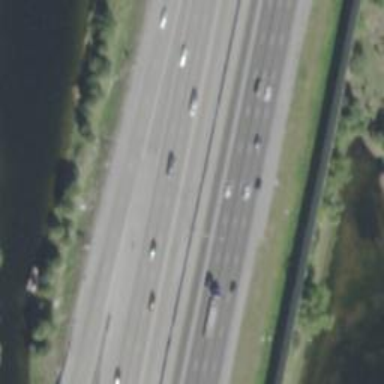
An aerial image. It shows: Motorway link.